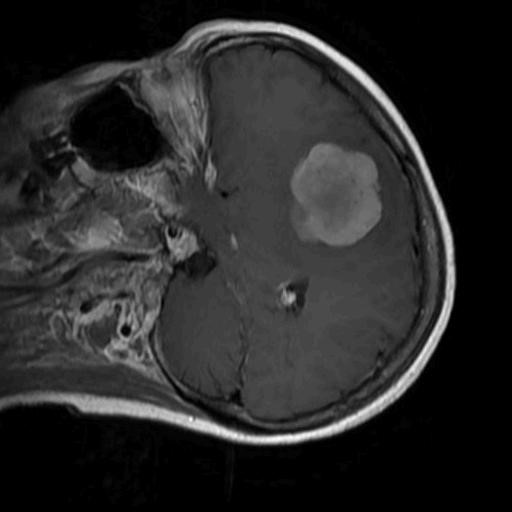
Label: brain_menin